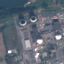
Label: Industrial